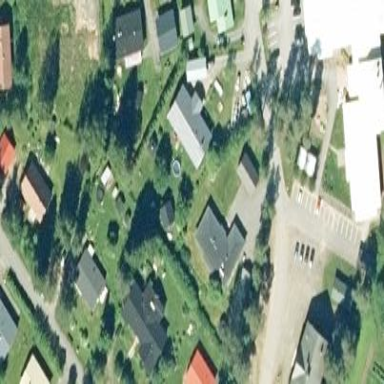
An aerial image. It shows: Residential area.